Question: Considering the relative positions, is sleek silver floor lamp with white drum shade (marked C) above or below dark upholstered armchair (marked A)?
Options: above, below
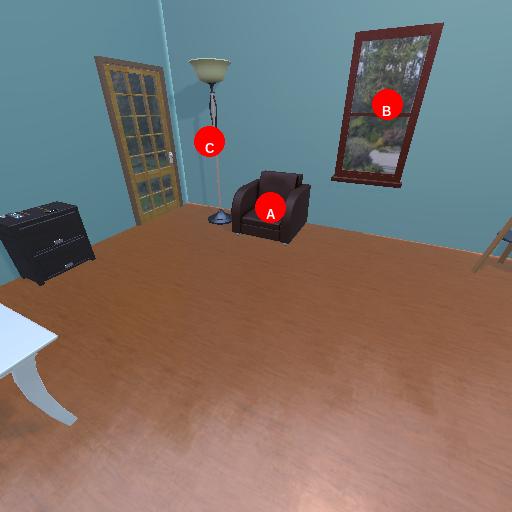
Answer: above